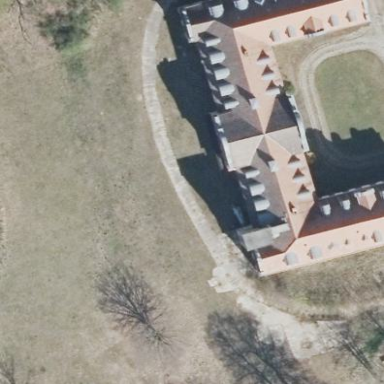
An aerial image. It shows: Historic stately castle building.